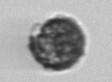
Label: Syracosphaera_pulchra